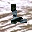
Label: 2